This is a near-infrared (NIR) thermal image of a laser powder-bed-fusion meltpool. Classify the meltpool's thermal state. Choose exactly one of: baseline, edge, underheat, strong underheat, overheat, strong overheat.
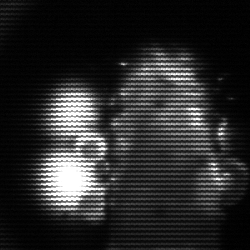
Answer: strong underheat